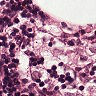
Metastatic tissue present: no